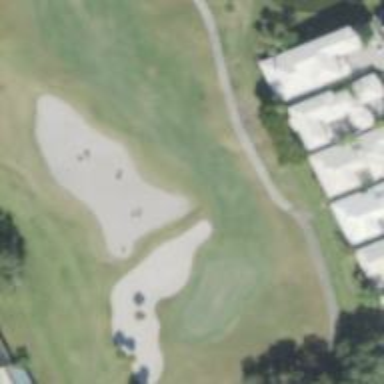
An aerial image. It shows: Golf bunker filled with natural sand.